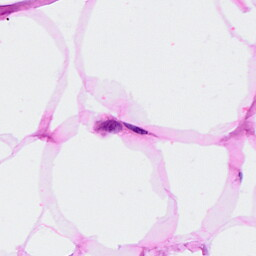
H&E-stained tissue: Breast